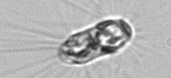
Label: Corethron_hystrix